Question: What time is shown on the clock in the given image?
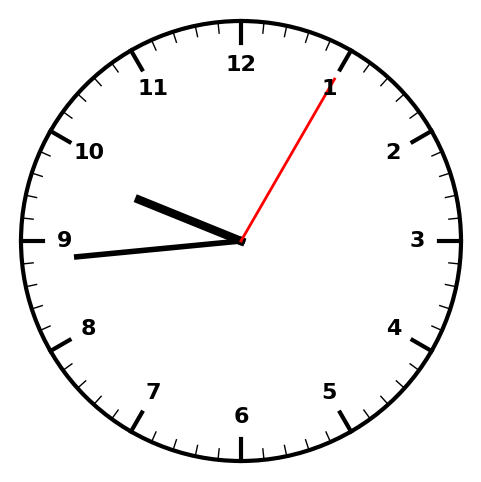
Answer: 09:44:05